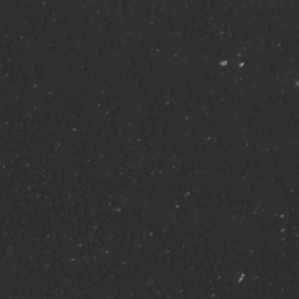
Label: non_frost